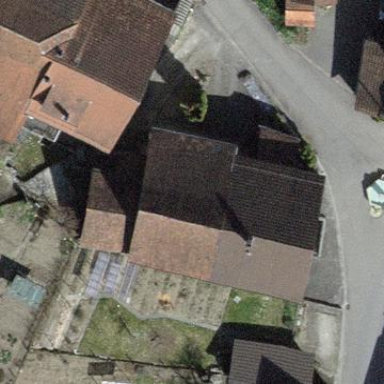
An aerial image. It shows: Building with tile roof.